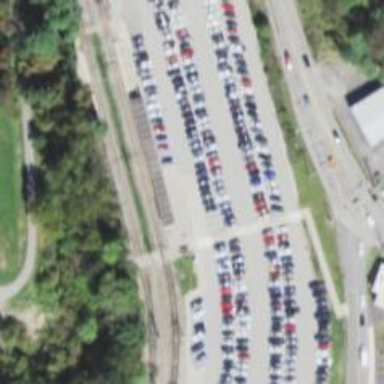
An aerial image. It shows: Parking area with park and ride facility.